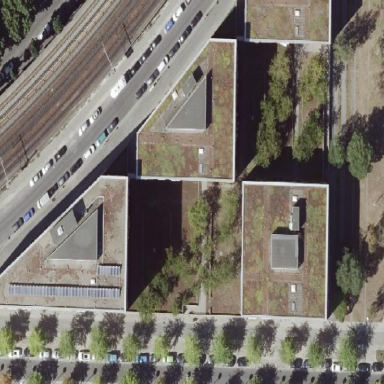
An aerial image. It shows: Residential building with flat silver roof.